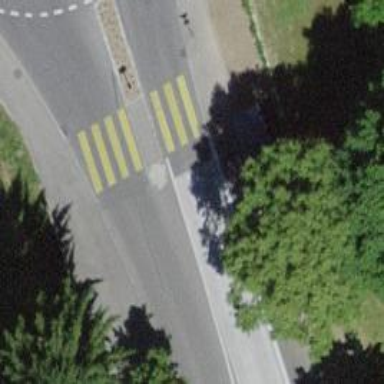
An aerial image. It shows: Zebra crossing on the road.